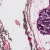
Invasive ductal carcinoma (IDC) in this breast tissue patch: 0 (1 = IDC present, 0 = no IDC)